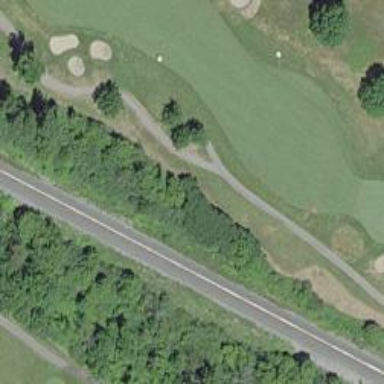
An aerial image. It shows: Path used for both walking and golf.